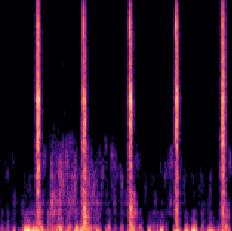
Sound class: Clock tick